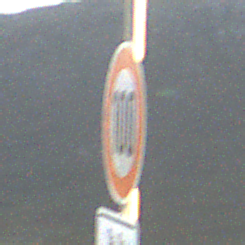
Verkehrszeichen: Geschwindigkeit100
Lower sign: ZeitangabenMitBeschraenkungAufWochentage9
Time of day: SunriseSunset
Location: Outdoor (Nature)
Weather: PartlyCloudy
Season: Summer
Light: Natural